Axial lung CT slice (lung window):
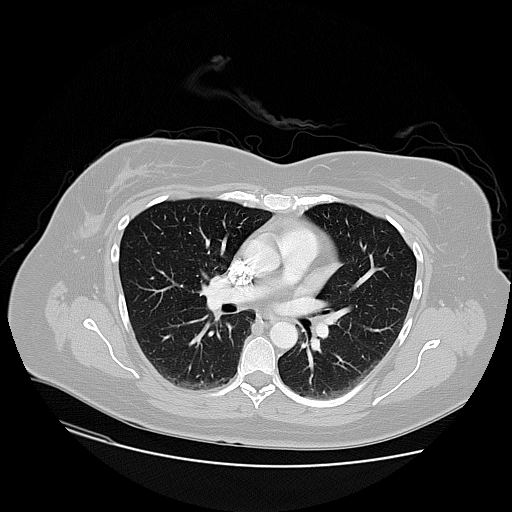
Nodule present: no